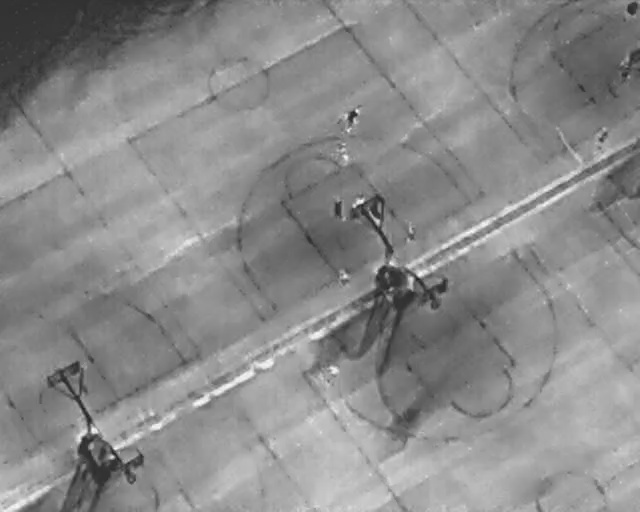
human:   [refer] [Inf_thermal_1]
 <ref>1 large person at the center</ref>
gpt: <box>[[51, 52, 55, 55, 2]]</box>

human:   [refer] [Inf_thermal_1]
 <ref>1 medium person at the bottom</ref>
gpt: <box>[[51, 70, 53, 73, 2]]</box>

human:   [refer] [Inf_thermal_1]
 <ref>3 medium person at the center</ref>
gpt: <box>[[51, 39, 54, 41, 2], [54, 37, 57, 40, 17], [62, 43, 65, 46, 2]]</box>

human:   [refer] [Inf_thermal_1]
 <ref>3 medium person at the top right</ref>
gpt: <box>[[92, 25, 95, 27, 29], [97, 0, 100, 2, 2], [96, 11, 98, 13, 20]]</box>